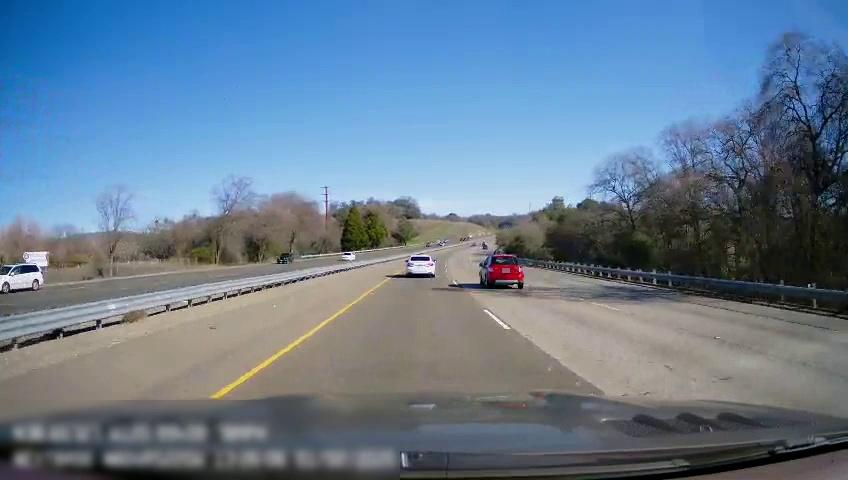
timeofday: Day
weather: Sunny
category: Drivable Space
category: Drivable Space
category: Vehicles | Car
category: Vehicles | Car
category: Vehicles | SUV
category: Vehicles | SUV
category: Vehicles | SUV
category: Lanes | Current Lane
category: Lanes | Current Lane
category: Lanes | Alternate Lane